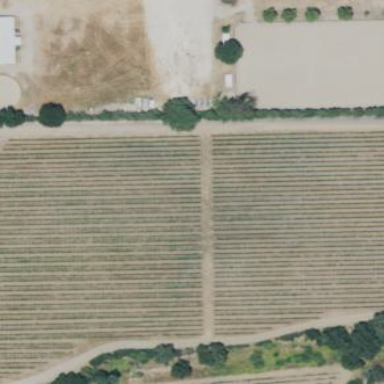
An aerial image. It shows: Vineyard with grape crops.